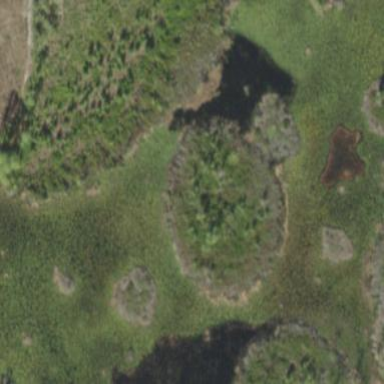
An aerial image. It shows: Swampy wetland area.